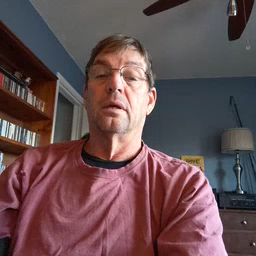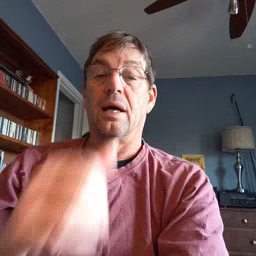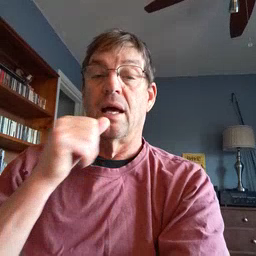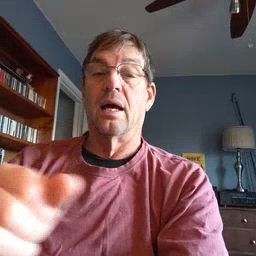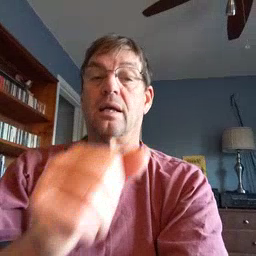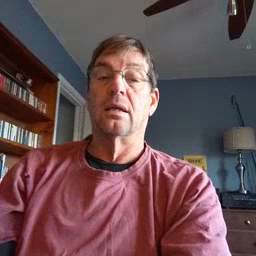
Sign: hide